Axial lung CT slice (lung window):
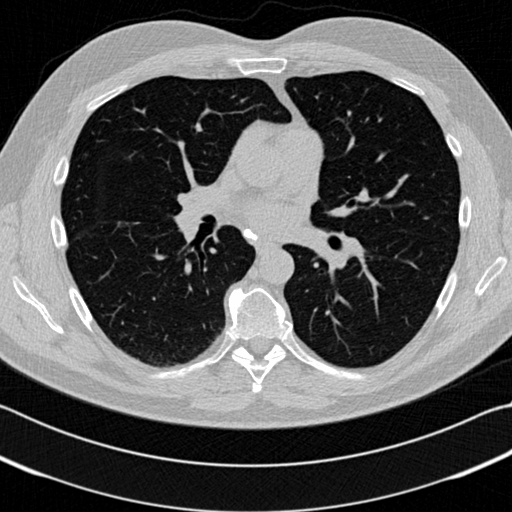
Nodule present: no